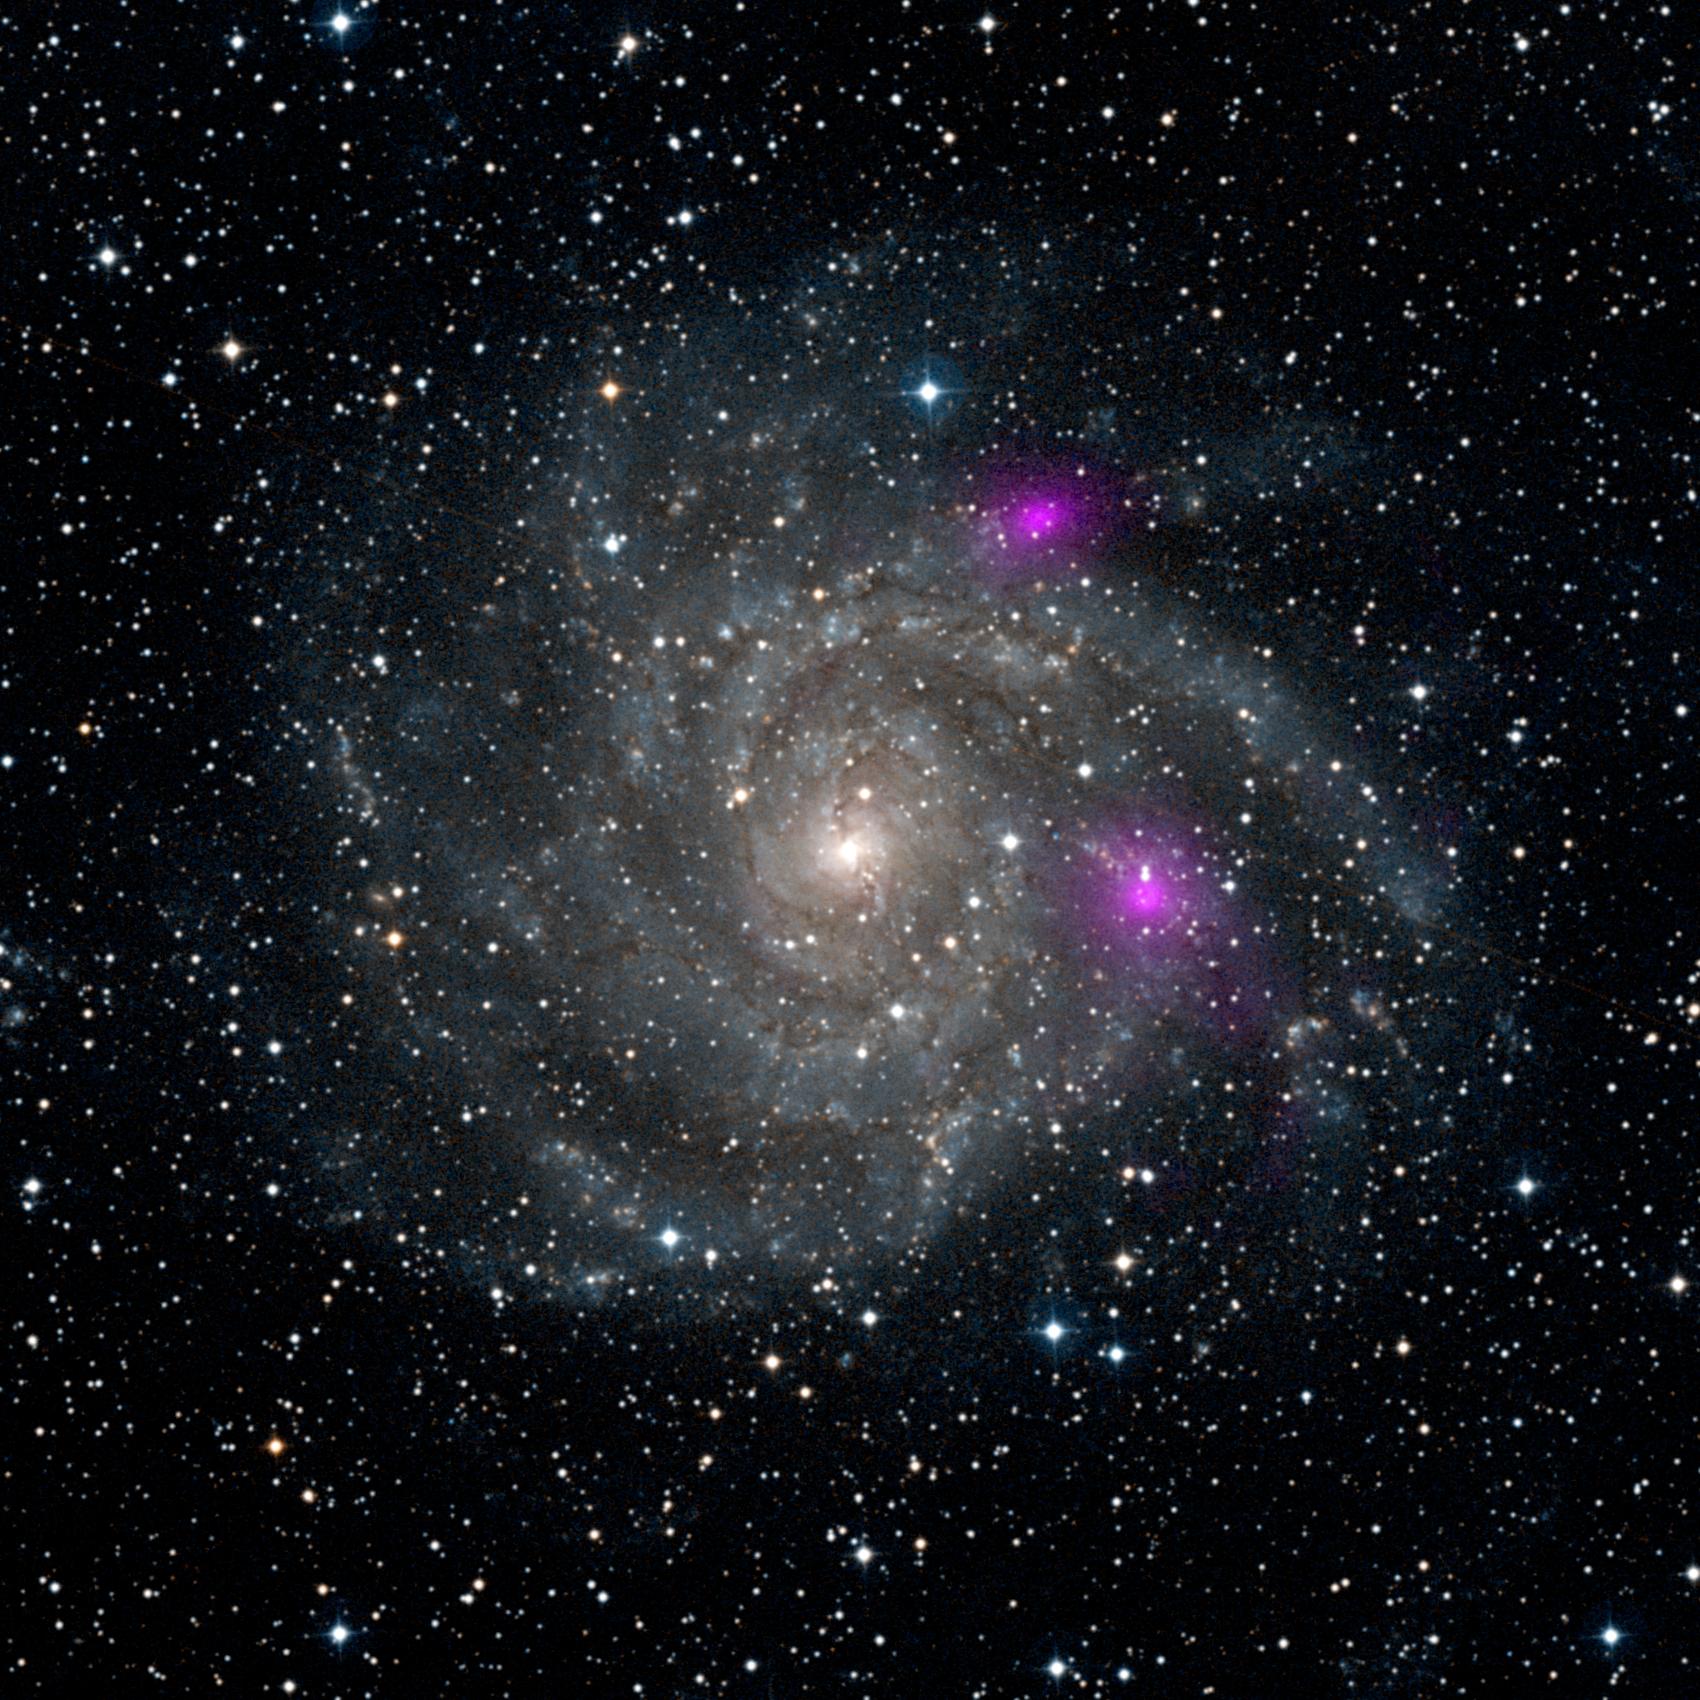
Blazing Black Holes Spotted in Spiral Beauty NuSTAR